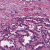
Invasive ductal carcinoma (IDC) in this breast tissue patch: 1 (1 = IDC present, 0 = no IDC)